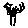
Label: tree